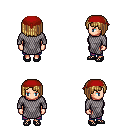
a pixel art fantasy rpg character, female body template, human, light skin, chain mail, magenta pants, blonde pageboy hairstyle, red bandana, ghillies, four views (front, back, left, right), 2x2 character sprite sheet, small pixel art, hard edges, no anti-aliasing